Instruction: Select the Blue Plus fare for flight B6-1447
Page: flights
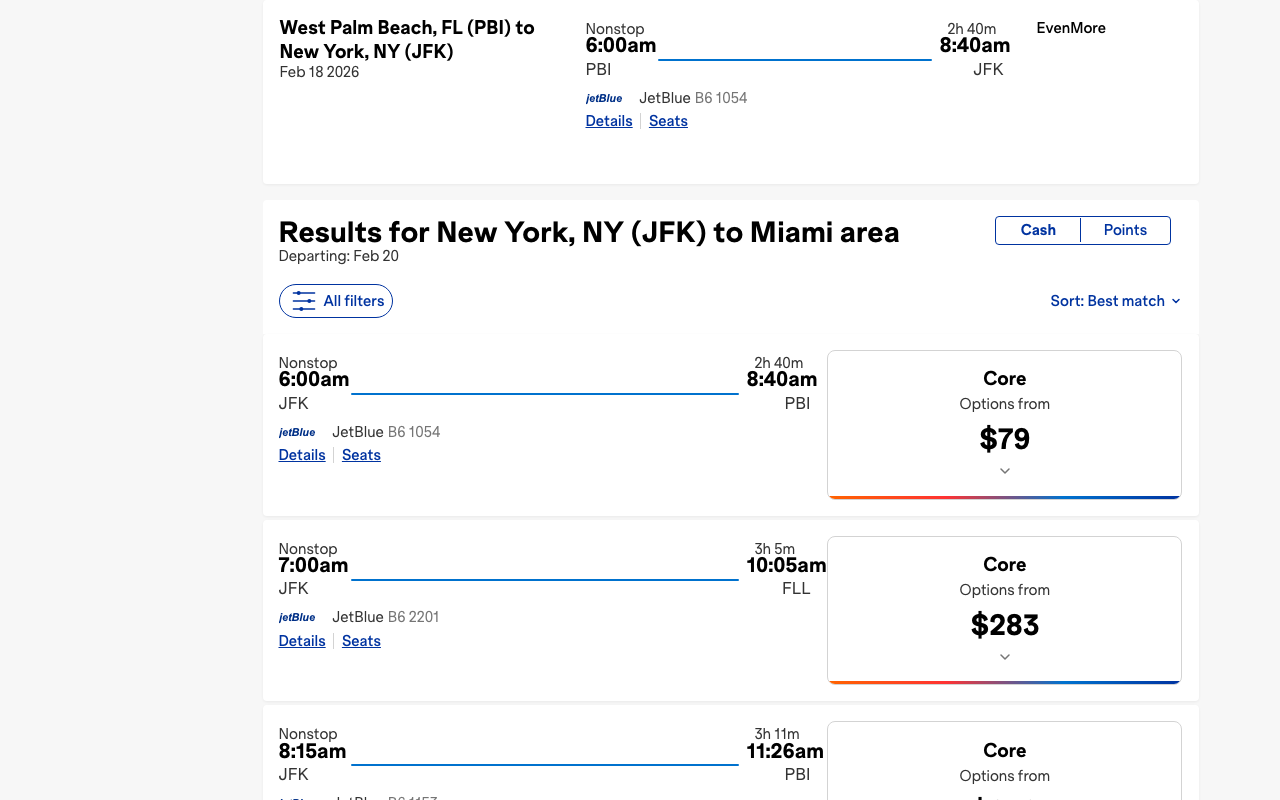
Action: click